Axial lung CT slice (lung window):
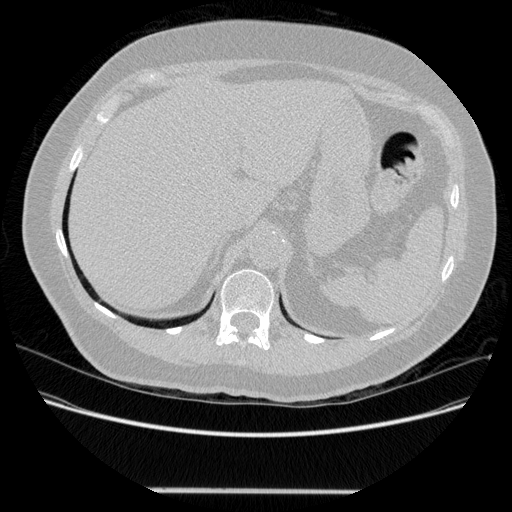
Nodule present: no